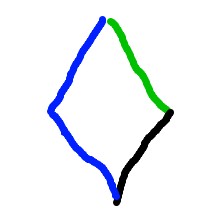
Shape: rhombus